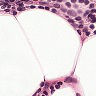
Metastatic tissue present: no